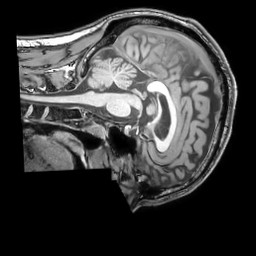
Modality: T1w
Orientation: sagittal
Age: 33
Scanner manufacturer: philips
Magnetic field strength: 3 T
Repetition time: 0.007 s
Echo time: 0.003501 s